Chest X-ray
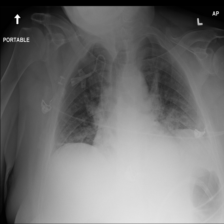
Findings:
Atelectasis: positive
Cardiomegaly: negative
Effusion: negative
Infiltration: negative
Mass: negative
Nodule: negative
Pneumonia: negative
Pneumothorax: negative
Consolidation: negative
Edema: negative
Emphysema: negative
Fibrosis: negative
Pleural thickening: negative
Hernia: negative